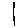
Label: line